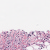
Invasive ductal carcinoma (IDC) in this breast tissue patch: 0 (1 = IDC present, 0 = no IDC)